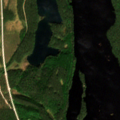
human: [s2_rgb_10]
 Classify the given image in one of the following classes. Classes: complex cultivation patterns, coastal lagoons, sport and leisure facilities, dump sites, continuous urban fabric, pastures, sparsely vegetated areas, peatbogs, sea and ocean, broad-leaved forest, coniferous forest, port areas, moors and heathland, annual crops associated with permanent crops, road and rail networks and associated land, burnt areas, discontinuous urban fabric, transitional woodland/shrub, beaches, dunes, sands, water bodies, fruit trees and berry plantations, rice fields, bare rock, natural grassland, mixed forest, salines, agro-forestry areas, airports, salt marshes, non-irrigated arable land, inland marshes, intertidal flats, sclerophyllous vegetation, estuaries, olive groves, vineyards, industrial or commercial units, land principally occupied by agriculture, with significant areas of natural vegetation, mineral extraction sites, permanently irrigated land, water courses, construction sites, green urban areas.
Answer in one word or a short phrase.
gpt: coniferous forest, mixed forest, peatbogs, water courses, water bodies